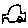
Label: car